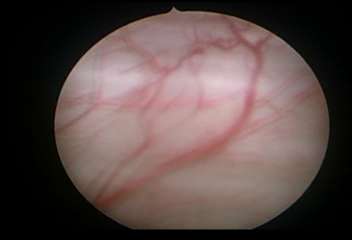
Modality: WLC
Class: Normal mucosa
Bladder cancer association: No